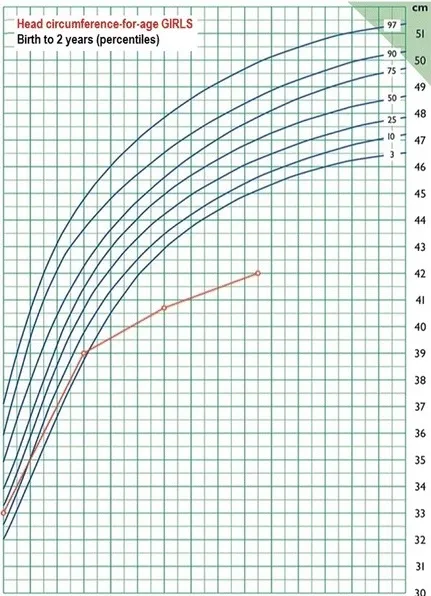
Growth curve. Head circumference:for:age GIRLS. First Paediatric department, National and Kapodistrian University of Athens. Professor G. Chroussos. The standard curves are used by the Greek National Health System.
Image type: chart (chart)